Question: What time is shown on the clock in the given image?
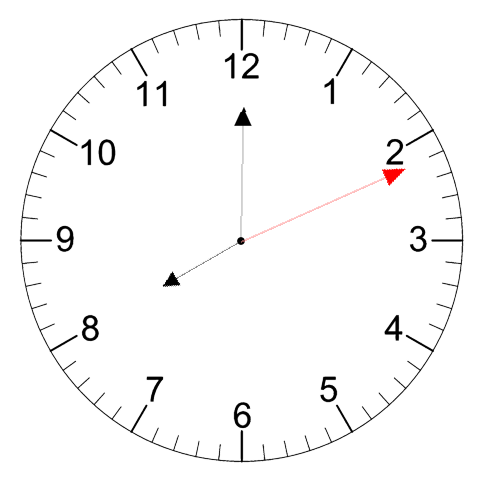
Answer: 08:00:11